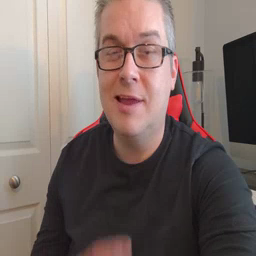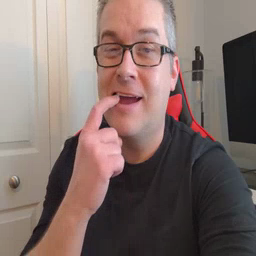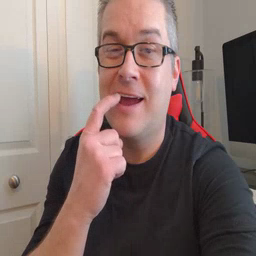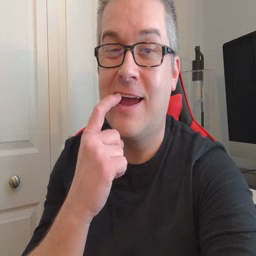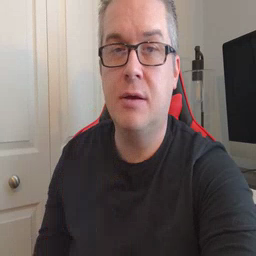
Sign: tooth